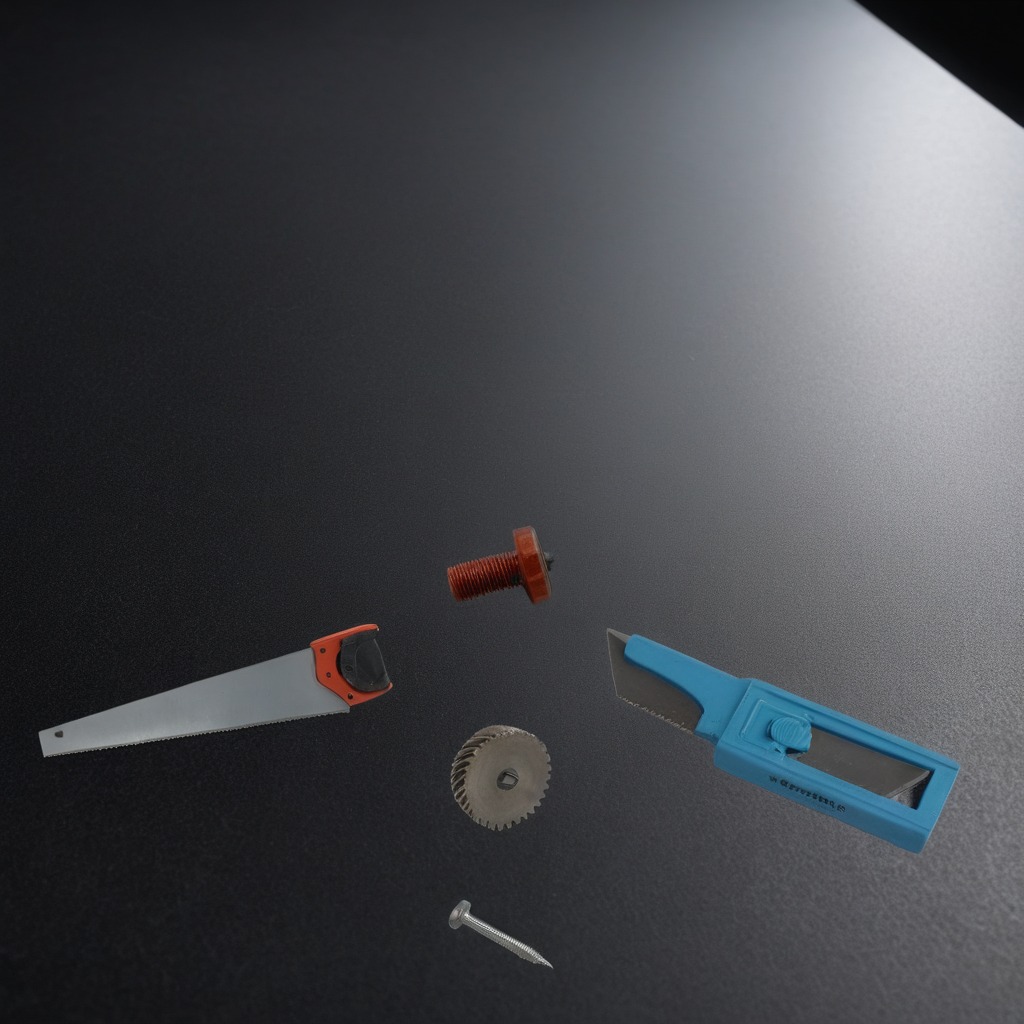
A steel gear with teeth, a utility knife, a metal machine screw, an iron nail, and a handheld metal saw are lying on a clean granite tabletop covered with a black rubber mat inside a workshop under bright overhead lighting crisp shadows high clarity worn but beneath the mat.